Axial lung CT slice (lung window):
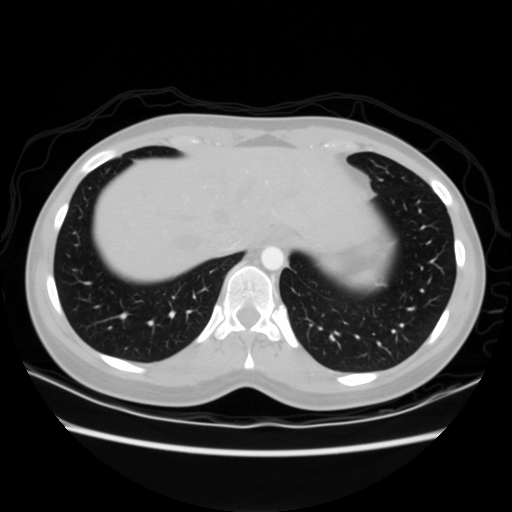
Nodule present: no